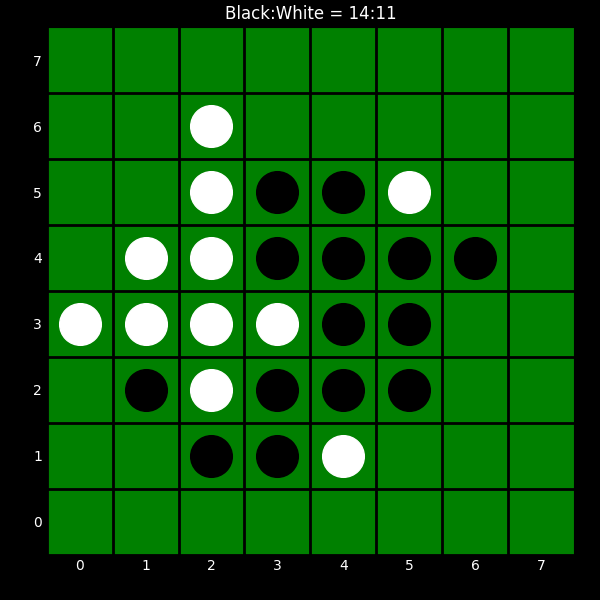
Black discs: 14
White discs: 11